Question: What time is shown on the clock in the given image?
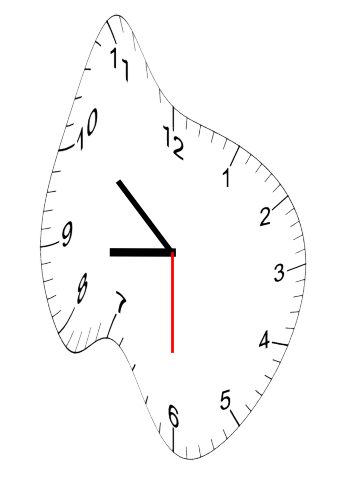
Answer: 08:51:30